Interaction volume radius: 10 \u00c5
Interaction volume height: 20 \u00c5
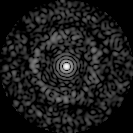
Disorder parameter: 0.8223